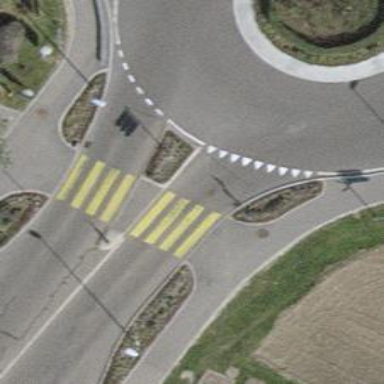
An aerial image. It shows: Uncontrolled crossing along footway.